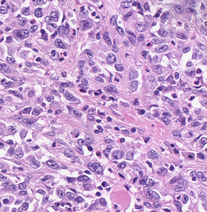
Tumor epithelial tissue: yes
Tumor-associated stroma tissue: no
Normal tissue: no